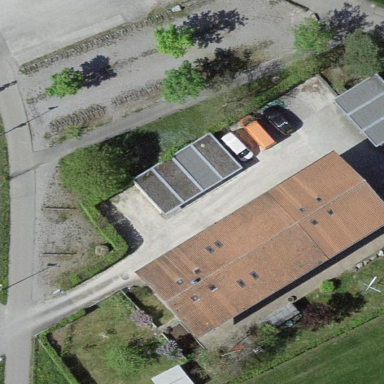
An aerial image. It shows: Bicycle parking area.